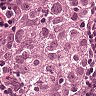
Metastatic tissue present: yes